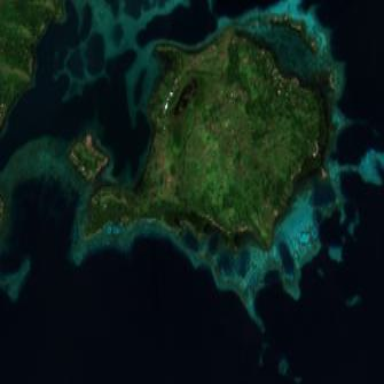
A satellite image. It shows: Island with natural coastline.